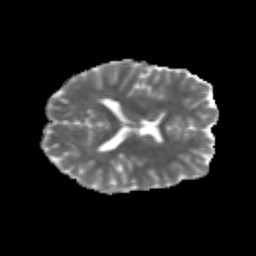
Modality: MD
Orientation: axial
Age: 26
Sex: female
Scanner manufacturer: siemens
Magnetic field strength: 3 T
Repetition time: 3.5 s
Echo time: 0.125 s